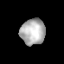
Tissue: lung
Cell type: Epithelial cells
Senescence score: 0.1846
Nuclear area (px): 626
Mean DAPI intensity: 178.412